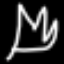
Label: leaf